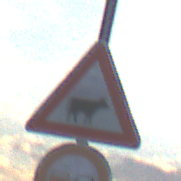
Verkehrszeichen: ViehtriebLinks
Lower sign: Ueberholverbot
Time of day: SunriseSunset
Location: Outdoor (Nature)
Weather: PartlyCloudy
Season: NotSpecified
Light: Natural